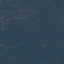
Land use / land cover class: Forest